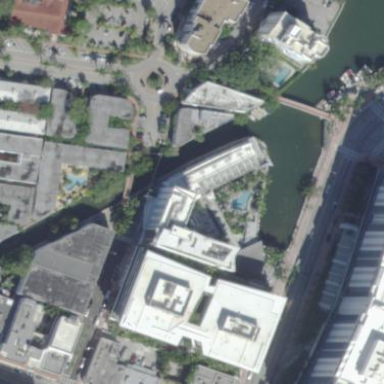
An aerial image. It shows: Hotel building.